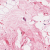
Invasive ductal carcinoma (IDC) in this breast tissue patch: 0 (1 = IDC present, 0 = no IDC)